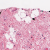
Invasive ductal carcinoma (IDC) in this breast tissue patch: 0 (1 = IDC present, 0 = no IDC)